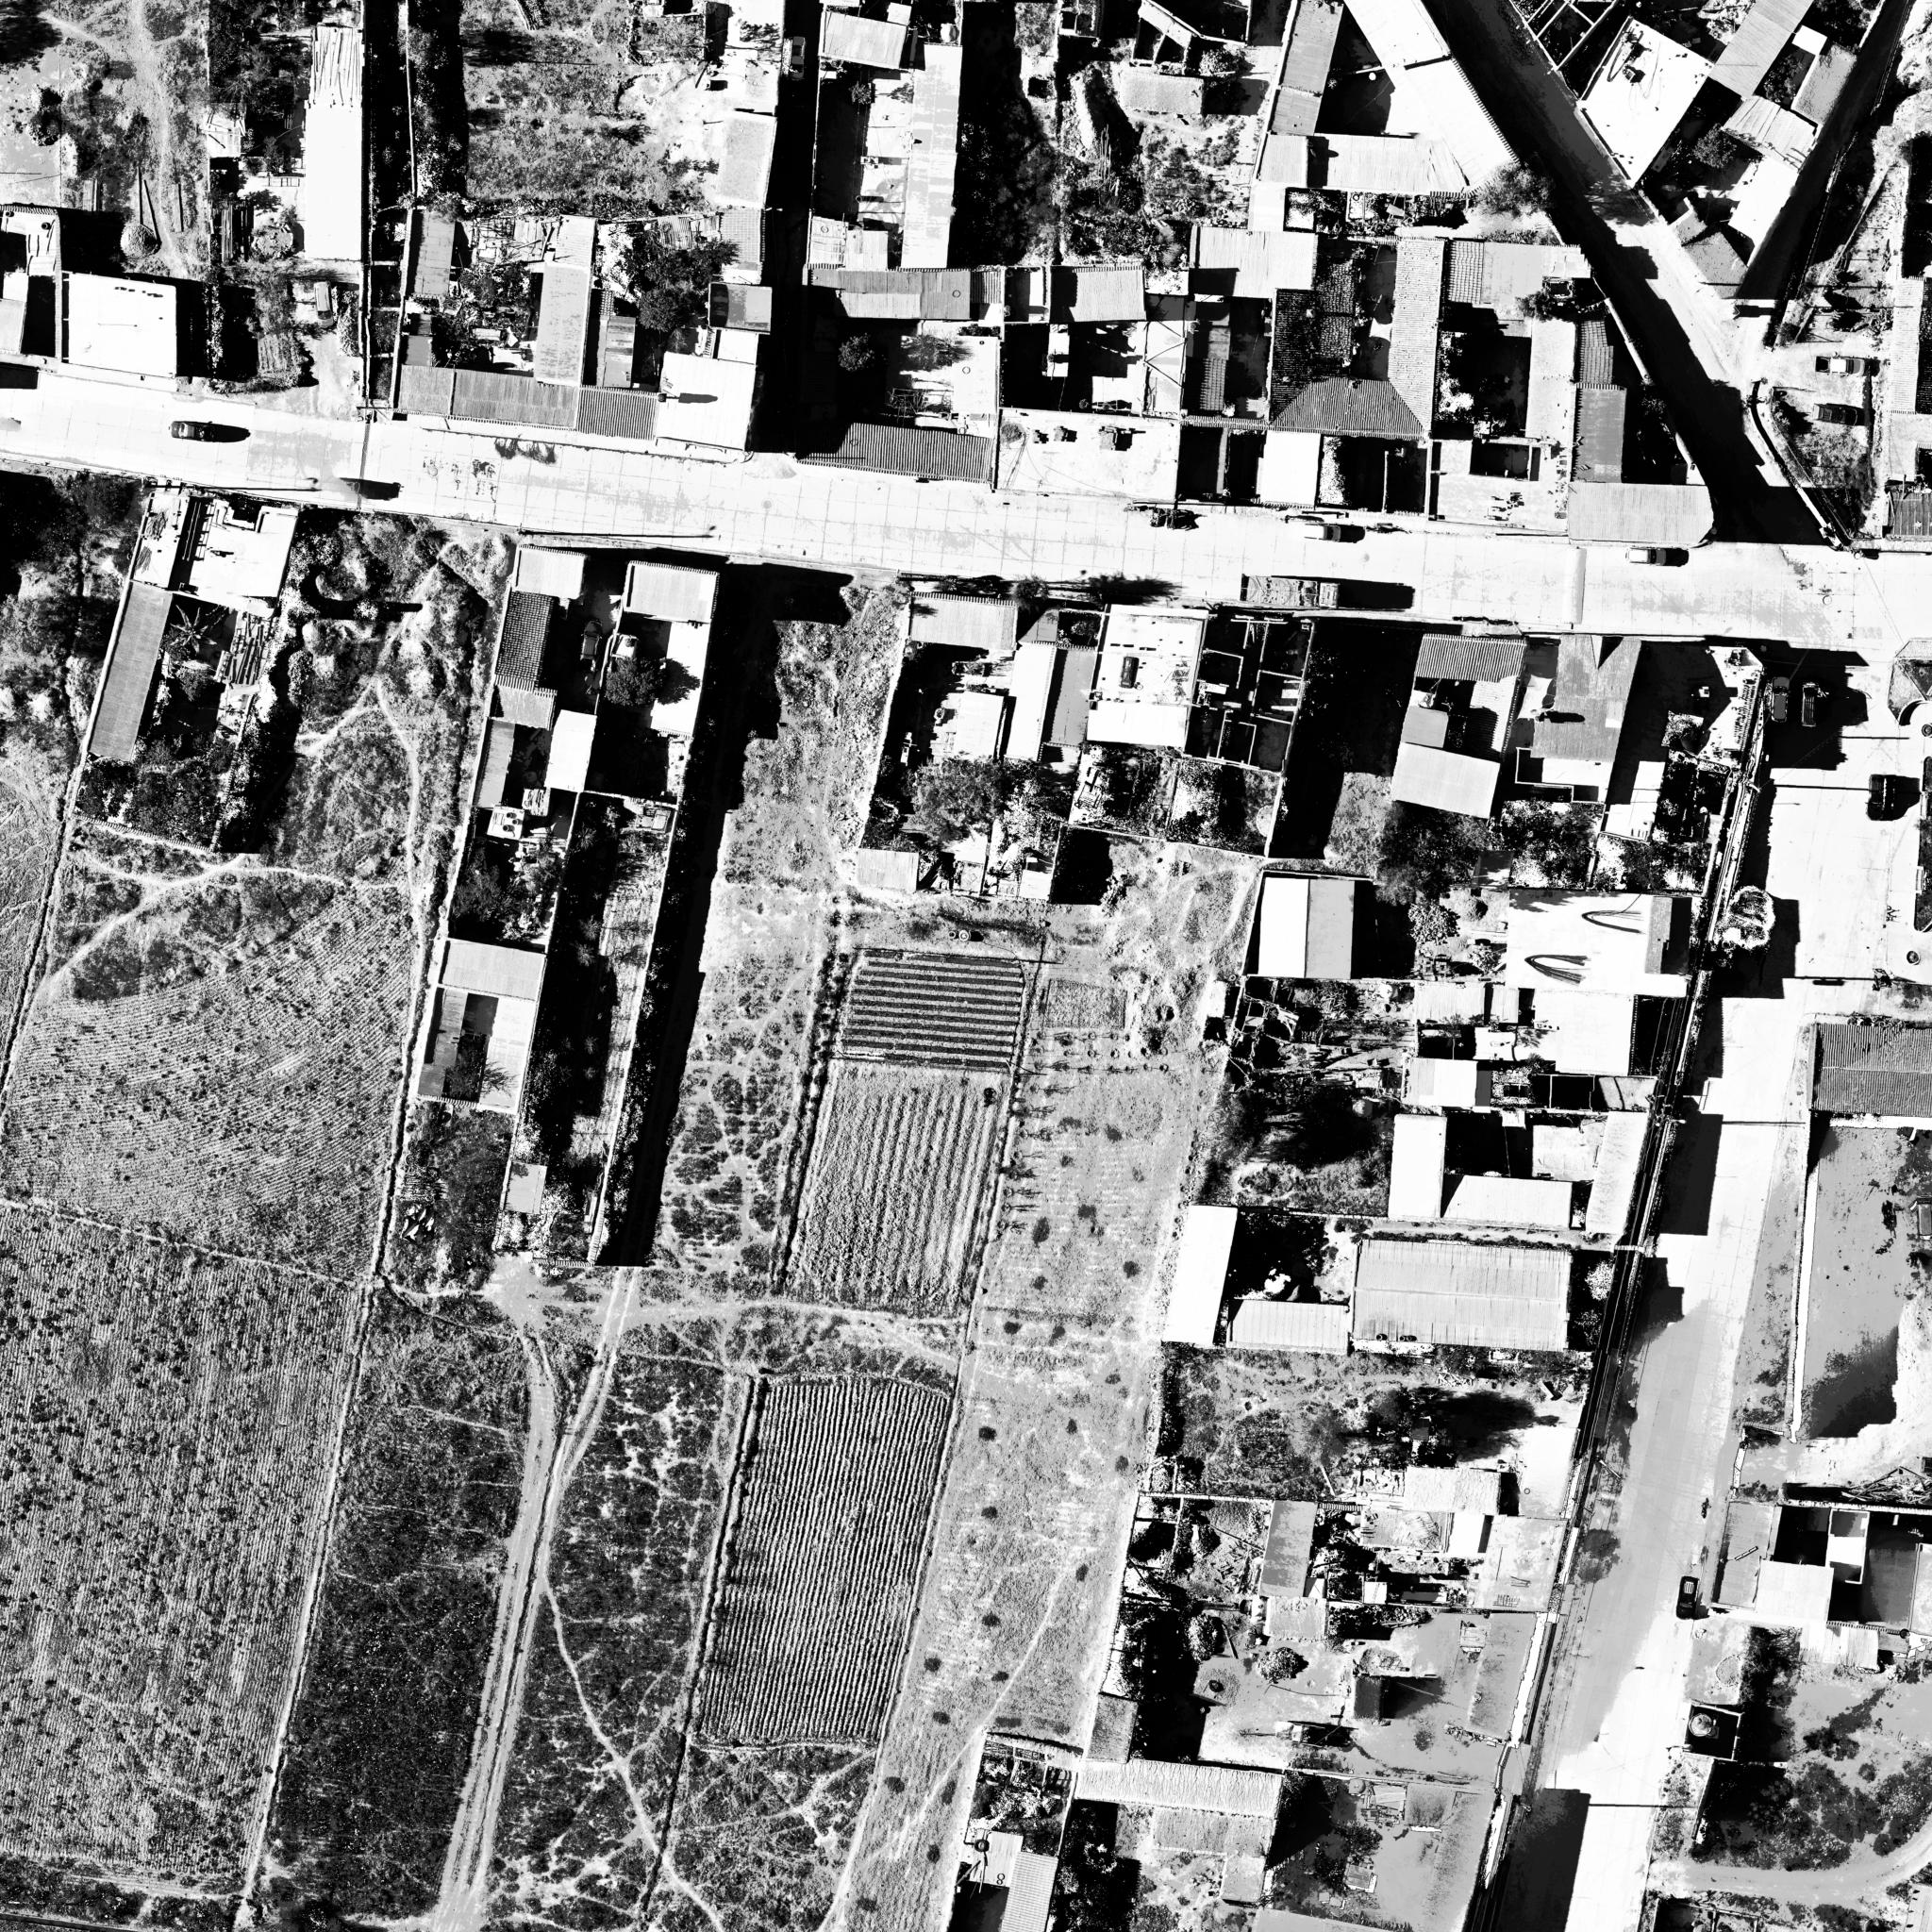
Biome: Bolivian montane dry forests